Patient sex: M
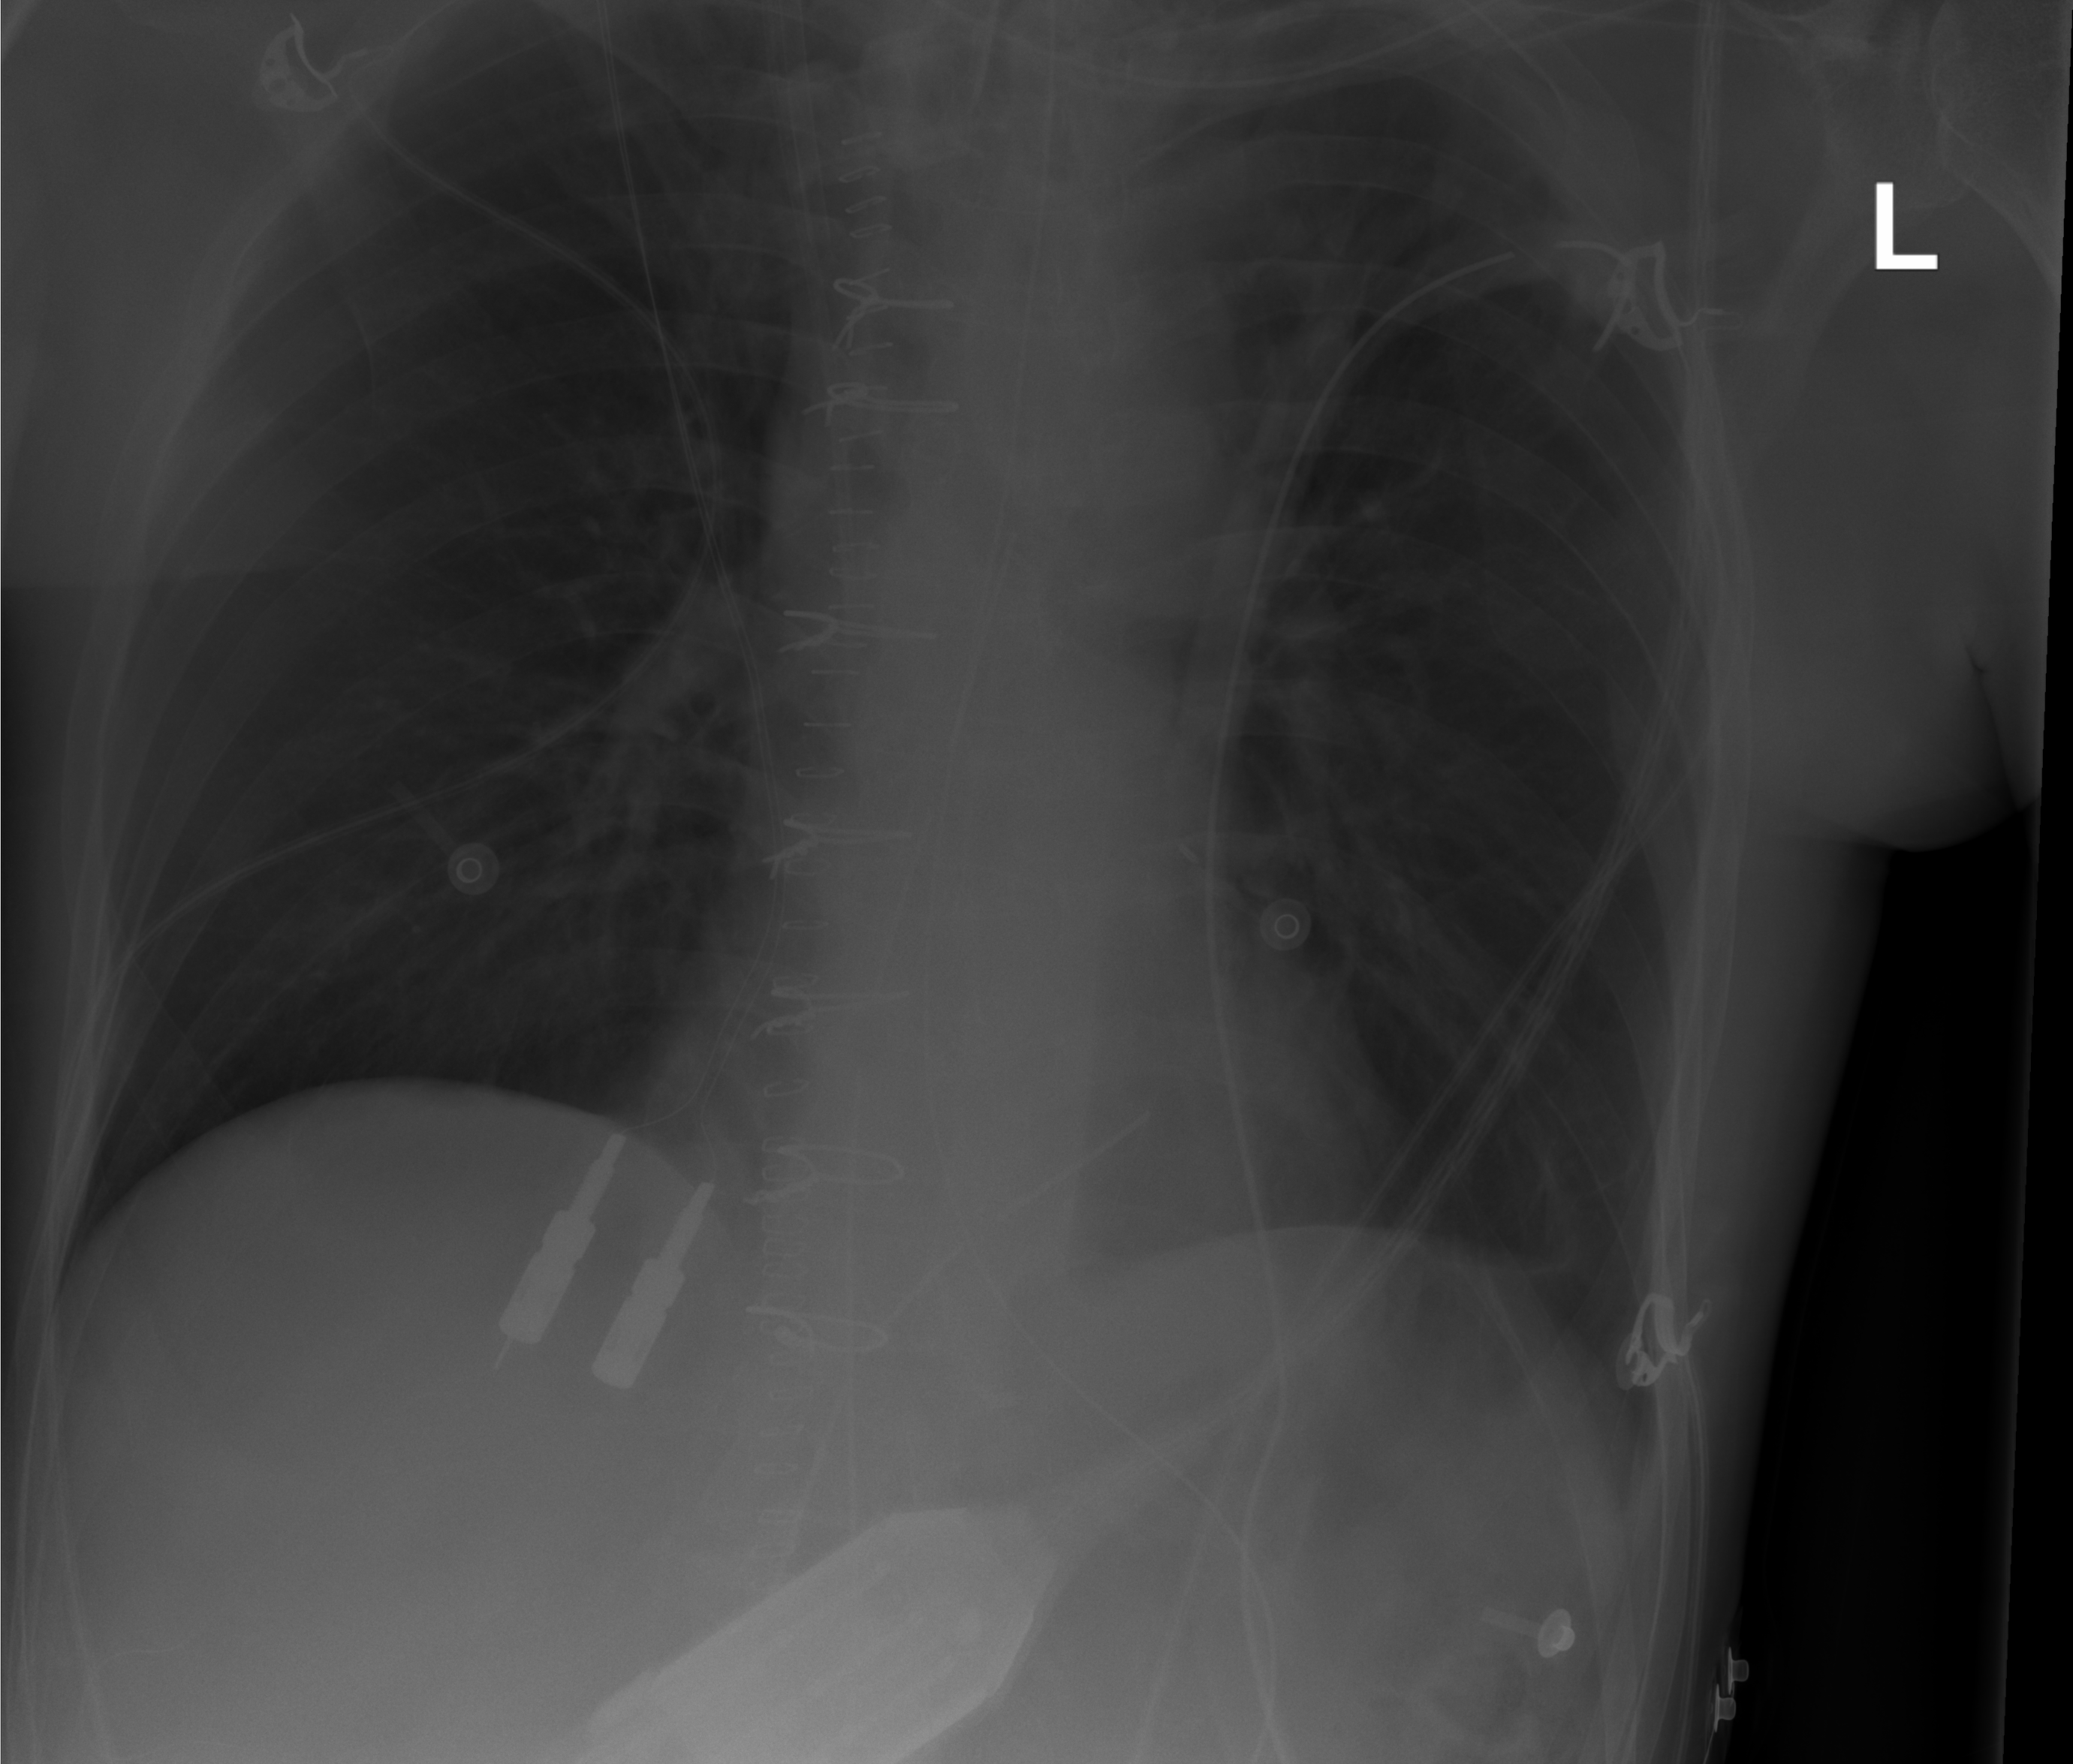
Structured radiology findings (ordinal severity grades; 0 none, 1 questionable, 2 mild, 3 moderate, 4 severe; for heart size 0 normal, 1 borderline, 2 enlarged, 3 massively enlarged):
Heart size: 0
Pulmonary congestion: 0
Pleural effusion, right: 0
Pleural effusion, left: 0
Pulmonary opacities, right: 0
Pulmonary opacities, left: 0
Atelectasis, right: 0
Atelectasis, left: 2